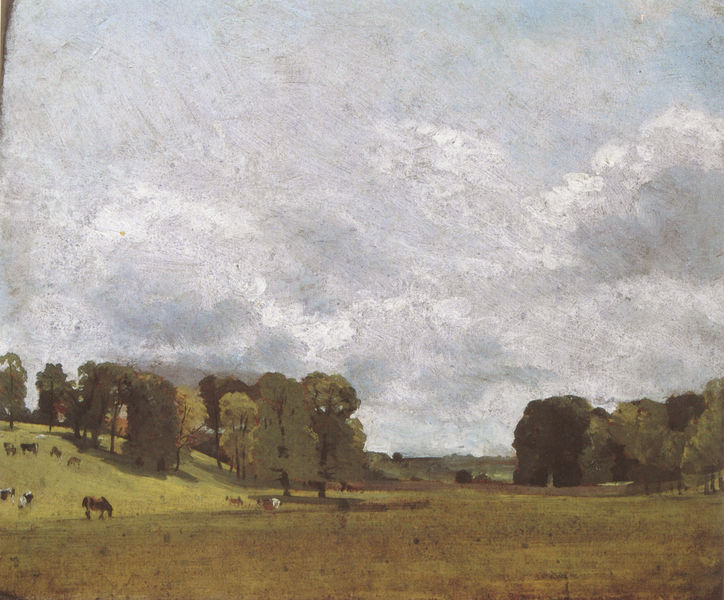
Titel: View at Epsom
Künstler: John Constable
Standort: London
Institution: Tate Gallery
Schlagwörter: baum, berg, blau, blätter, gemälde, himmel, laub, schatten, weiß, wolken, bäume, gelb, grün, impressionismus, landschaft, menschen, ocker, see, ausschnitt, braun, grau, hell, licht, ausblick, dach, gras, haus, rot, tier, tiere, wiese, wolke, malerei, steine, ebene, feld, horizont, häuser, hügel, kühe, natur, stamm, vieh, weide, weite, busch, büsche, flach, hütte, sonne, land, gold, realismus, pflanze, pflanzen, tal, wald, bauern, genre, pferd, pferde, bewölkt, hellblau, sommer, ort, getreide, korn, berge, farben, hang, dorf, dächer, dunkelgrün, gelände, hellgrün, grasen, herde, kuh, landschaftsmalerei, rind, bauernhof, herbst, koppel, idylle, staffage, stämme, wetter, frühling, bauer, schneise, gruppen, corinth, lovis corinth, rinder, schaf, weiden, pleinair, idyll, malen, landschaftsbild, buchen, hügelig, fressen, laubbäume, hain, wäldchen, wei?, schafe, ochse, ochsen, schäfer, weise, ochs, weitblick, schober, wiesew, reittier, mal, farm, aussschnitt, sommerf, küe, wede, braaun, gestüt, viehweide, anstiegs, grassen, herdef, kühel, pferdel, rahmenlos, weidep, e, 1900, realis, plkeinair